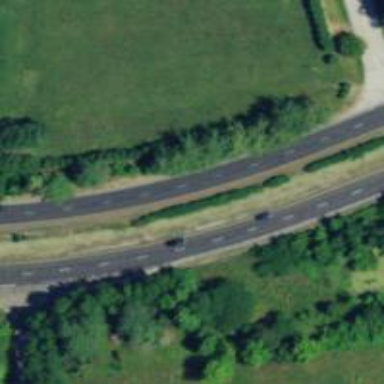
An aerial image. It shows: Primary highway that functions as expressway.